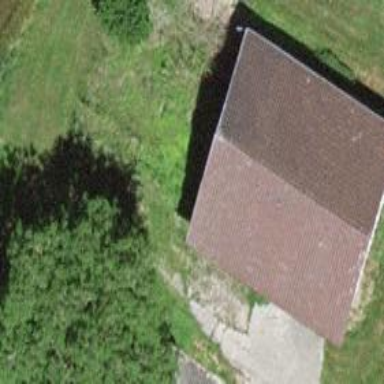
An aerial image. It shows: Garage.